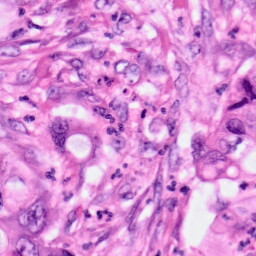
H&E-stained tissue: Pancreatic